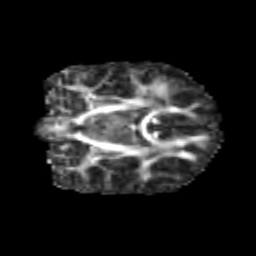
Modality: FA
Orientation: coronal
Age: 7
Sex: male
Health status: healthy